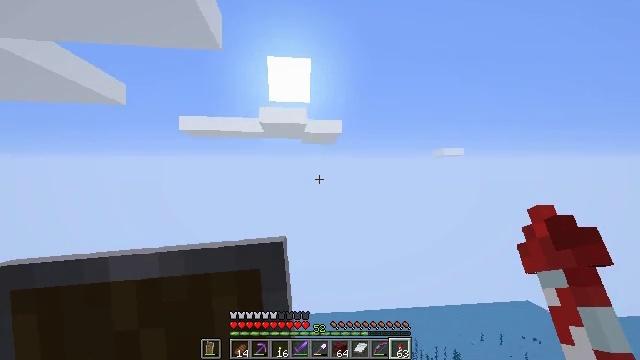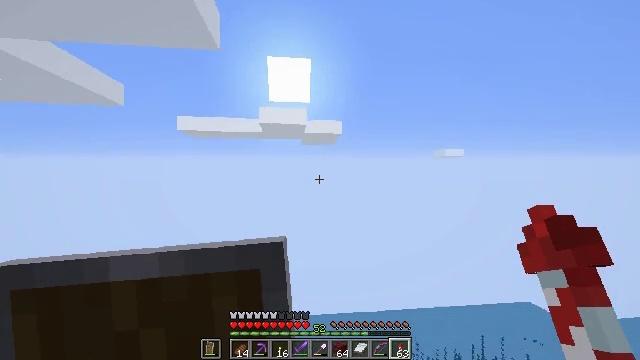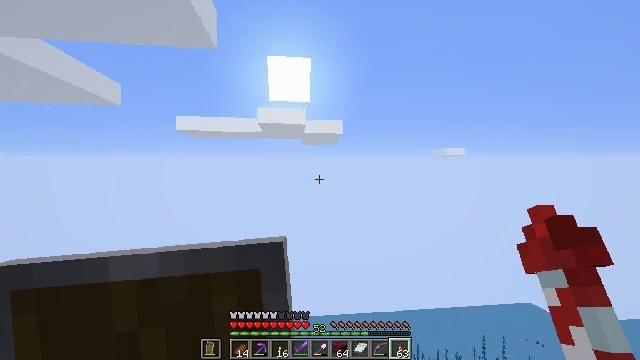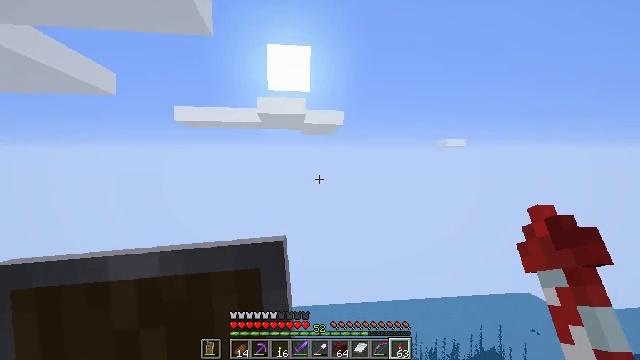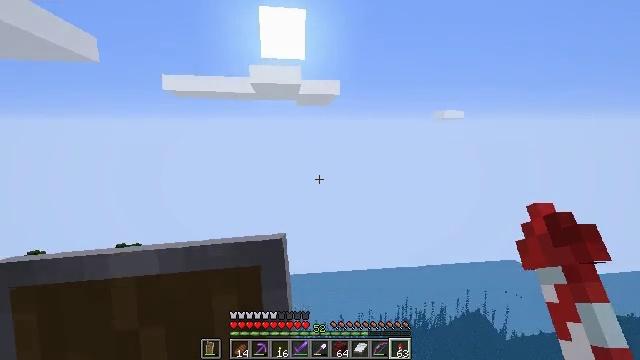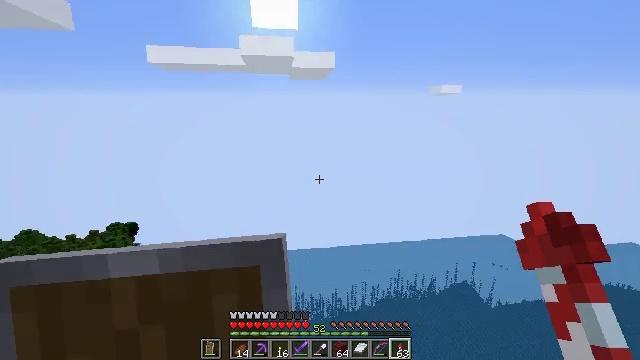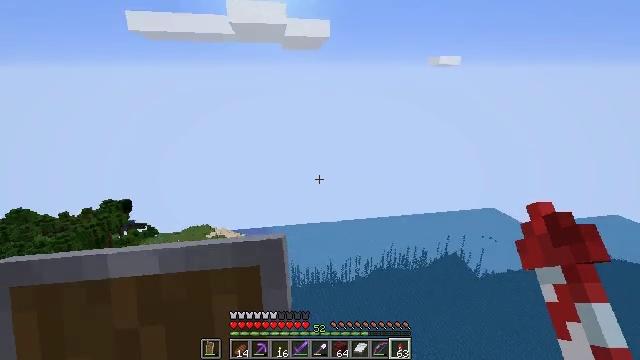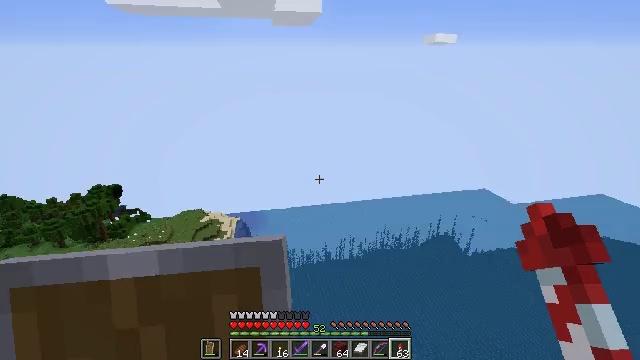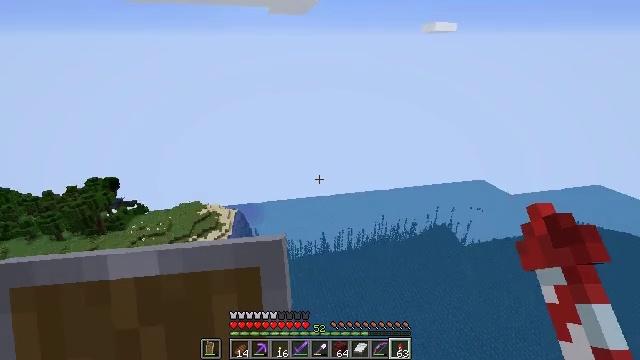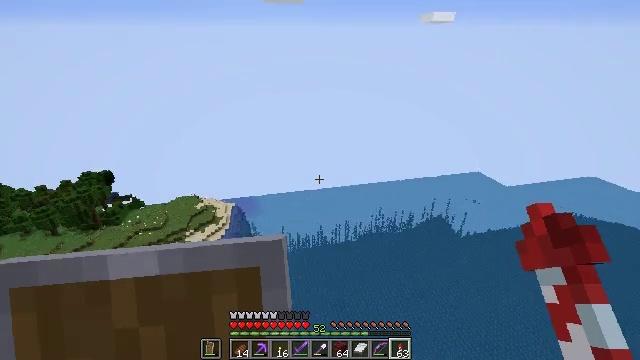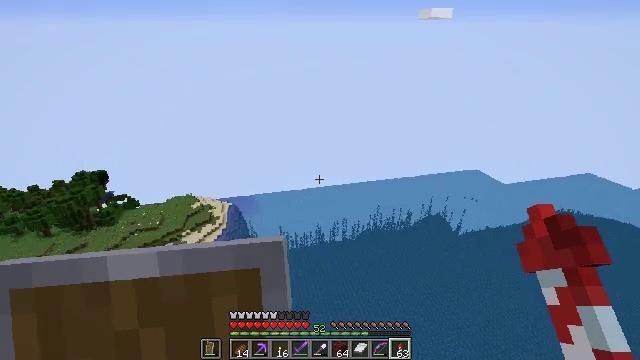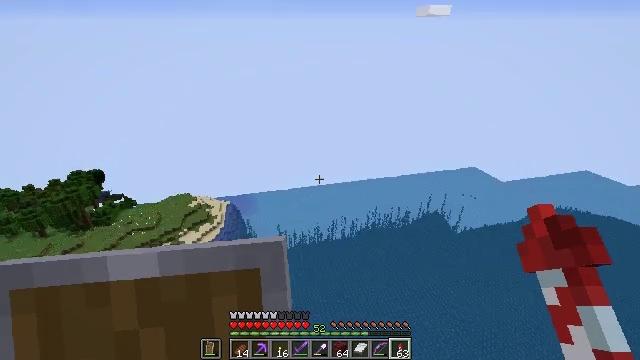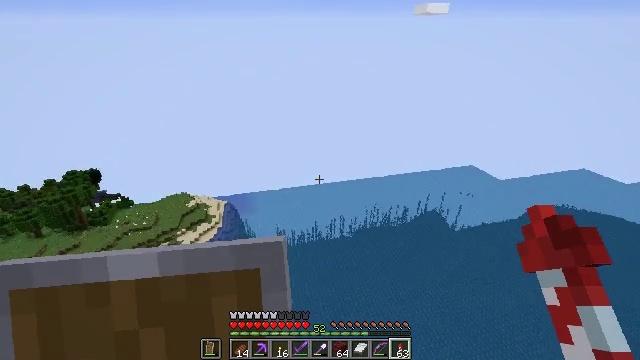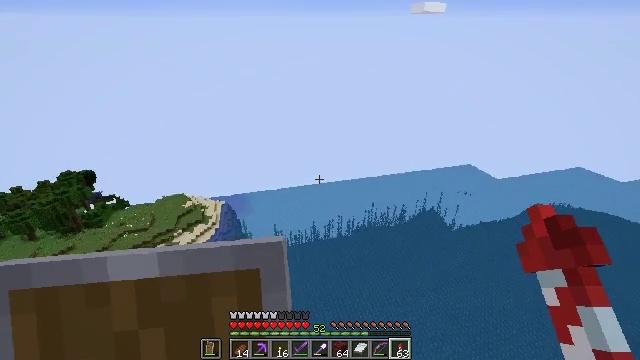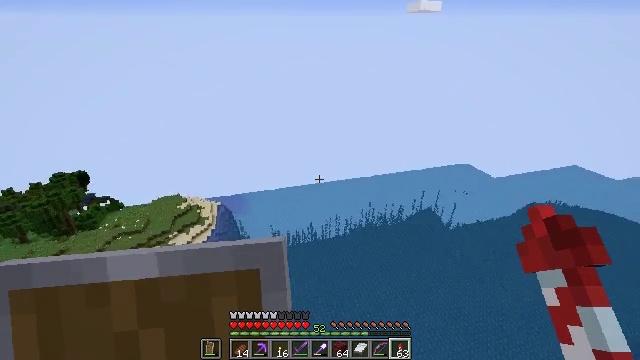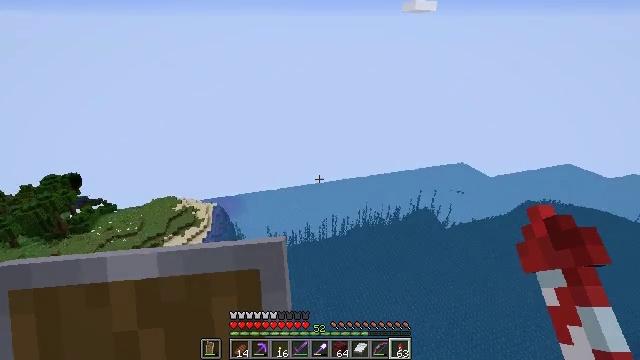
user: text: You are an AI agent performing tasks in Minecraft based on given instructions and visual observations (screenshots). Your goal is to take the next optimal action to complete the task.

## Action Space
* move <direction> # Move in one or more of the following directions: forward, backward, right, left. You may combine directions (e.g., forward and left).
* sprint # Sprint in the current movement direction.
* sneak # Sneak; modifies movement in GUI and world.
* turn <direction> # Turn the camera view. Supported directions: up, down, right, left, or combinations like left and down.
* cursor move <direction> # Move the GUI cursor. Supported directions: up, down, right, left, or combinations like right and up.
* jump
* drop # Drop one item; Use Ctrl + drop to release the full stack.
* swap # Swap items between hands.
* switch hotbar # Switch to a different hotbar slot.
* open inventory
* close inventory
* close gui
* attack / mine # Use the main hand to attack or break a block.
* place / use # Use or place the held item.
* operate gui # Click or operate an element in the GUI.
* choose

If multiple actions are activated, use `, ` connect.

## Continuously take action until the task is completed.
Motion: motion action
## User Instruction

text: Gather sandstone from the desert.
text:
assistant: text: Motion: no_op
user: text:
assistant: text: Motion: no_op
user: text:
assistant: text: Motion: turn down
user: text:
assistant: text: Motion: turn down
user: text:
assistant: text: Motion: turn right and down
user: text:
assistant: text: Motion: turn right and down
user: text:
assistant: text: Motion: turn right and down
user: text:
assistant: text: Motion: turn down
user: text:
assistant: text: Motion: turn down
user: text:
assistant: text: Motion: no_op
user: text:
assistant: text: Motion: no_op
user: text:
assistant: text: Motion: no_op
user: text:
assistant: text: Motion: no_op
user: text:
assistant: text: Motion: no_op
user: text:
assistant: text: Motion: no_op
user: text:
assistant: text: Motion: no_op
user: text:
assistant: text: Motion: no_op
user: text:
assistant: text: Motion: turn right and up
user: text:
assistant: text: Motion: turn right and up
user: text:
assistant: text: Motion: turn right and up
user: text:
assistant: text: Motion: turn right and up
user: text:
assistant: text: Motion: turn right
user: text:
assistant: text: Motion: turn right
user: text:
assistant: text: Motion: no_op
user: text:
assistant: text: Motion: no_op
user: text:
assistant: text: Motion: no_op
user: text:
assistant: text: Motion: no_op
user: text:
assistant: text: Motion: no_op
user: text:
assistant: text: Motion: no_op
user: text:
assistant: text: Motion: no_op